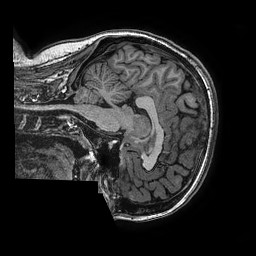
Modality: T1w
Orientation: sagittal
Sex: female
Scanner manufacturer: ge
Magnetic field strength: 3 T
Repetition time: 0.0077 s
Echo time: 0.003436 s